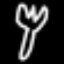
Label: fork